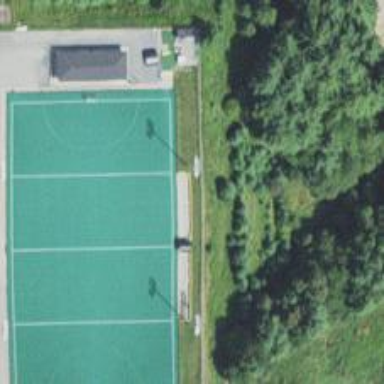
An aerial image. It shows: Pitch dedicated to field hockey.